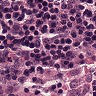
Metastatic tissue present: no